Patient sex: F
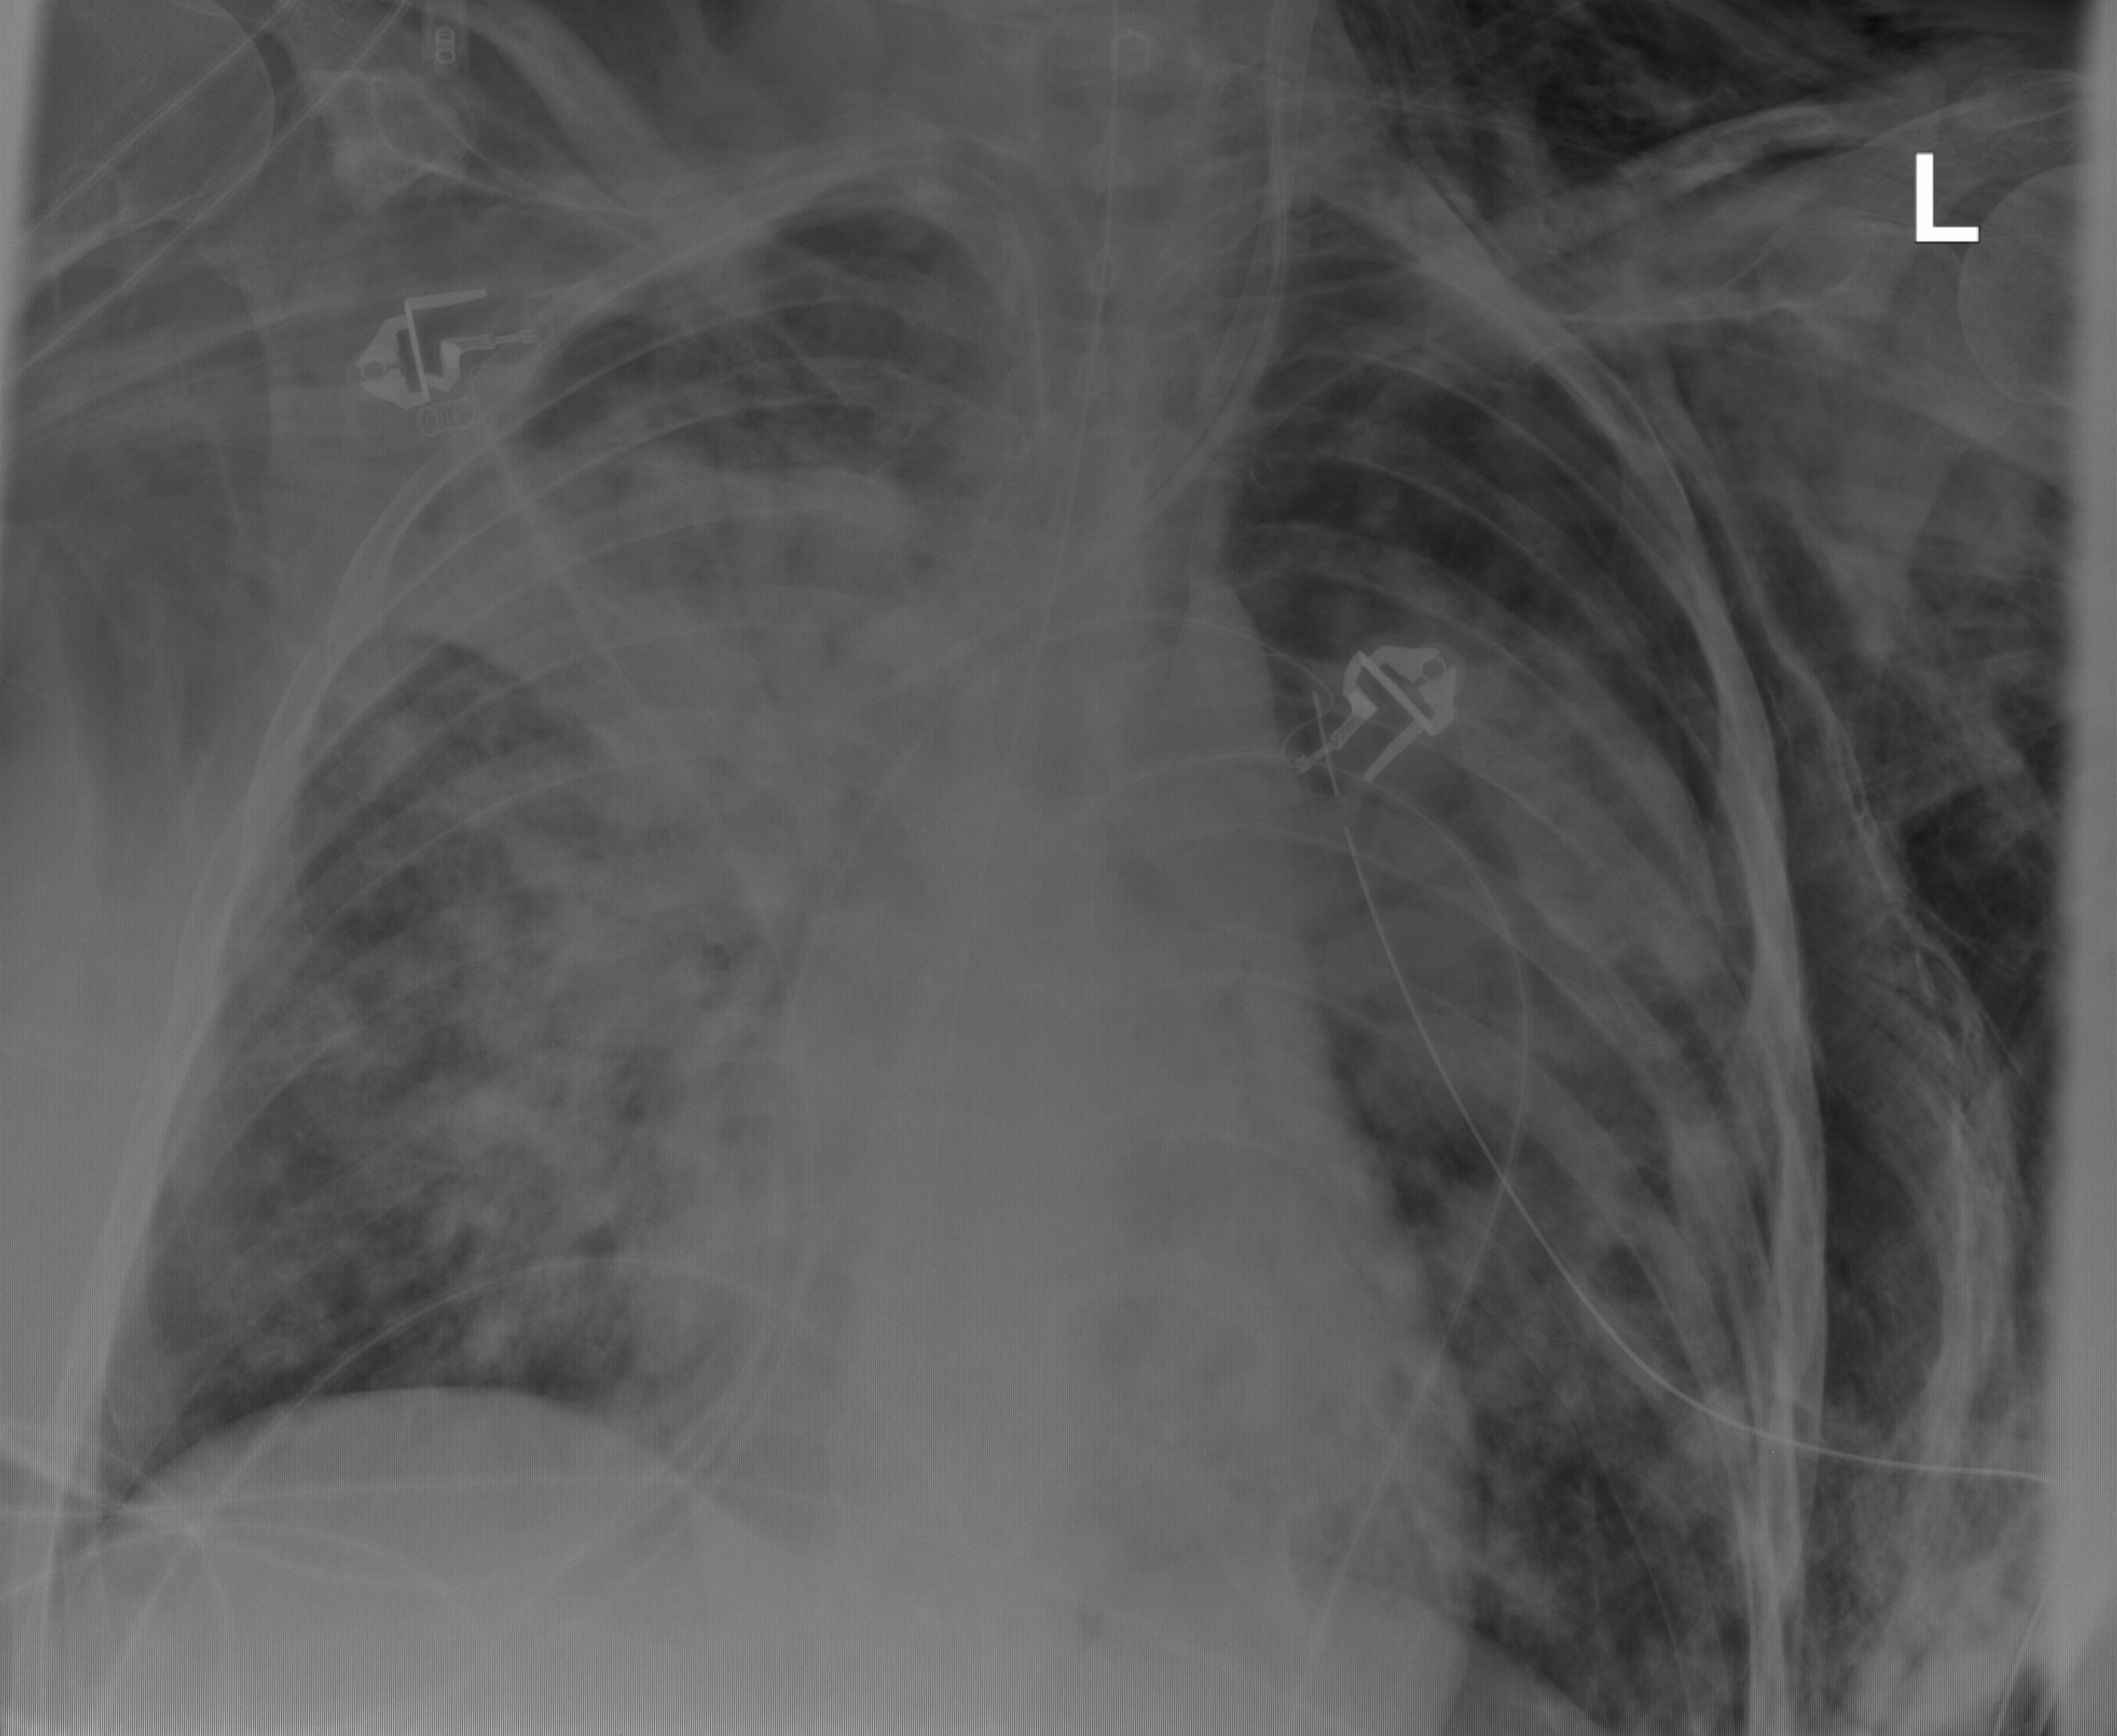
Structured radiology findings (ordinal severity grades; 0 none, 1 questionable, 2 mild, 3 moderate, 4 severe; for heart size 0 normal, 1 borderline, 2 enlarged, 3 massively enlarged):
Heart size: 2
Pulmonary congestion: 0
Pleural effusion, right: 0
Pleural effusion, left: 0
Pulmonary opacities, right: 4
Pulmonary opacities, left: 3
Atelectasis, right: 3
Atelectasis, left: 3